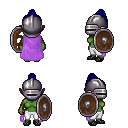
a pixel art fantasy rpg character, female body template, orc, green skin, lavender cape, white pants, blue long topknot hairstyle, metal helm, ghillies, shield, four views (front, back, left, right), 2x2 character sprite sheet, small pixel art, hard edges, no anti-aliasing